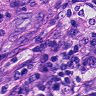
Metastatic tissue present: yes